Field crop: maize
Growth stage: 2
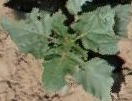
Species: datura